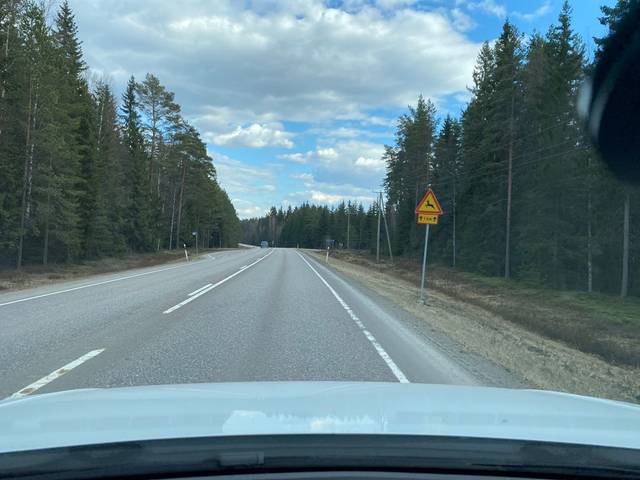
Region: Finland
Coordinates: 60.751, 24.311